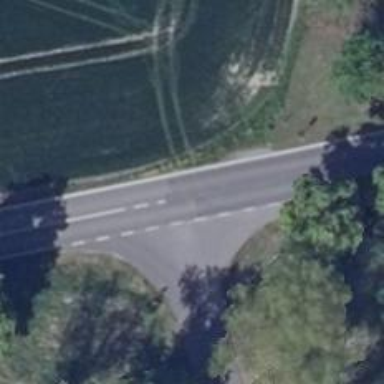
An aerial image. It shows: Secondary road with asphalt surface.